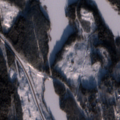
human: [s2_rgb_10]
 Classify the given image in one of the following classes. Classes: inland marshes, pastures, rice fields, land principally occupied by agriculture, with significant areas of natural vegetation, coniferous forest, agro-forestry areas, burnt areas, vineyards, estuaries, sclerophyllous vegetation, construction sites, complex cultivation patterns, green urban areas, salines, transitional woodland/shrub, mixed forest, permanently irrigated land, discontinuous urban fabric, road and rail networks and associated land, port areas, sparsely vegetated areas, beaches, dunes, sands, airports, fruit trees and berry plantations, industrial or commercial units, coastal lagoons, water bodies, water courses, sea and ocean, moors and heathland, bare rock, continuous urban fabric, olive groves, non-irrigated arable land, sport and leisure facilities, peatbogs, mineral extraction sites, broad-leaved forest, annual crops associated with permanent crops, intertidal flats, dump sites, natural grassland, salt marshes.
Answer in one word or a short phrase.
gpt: discontinuous urban fabric, coniferous forest, mixed forest, transitional woodland/shrub, water bodies